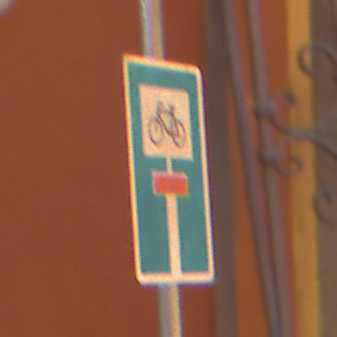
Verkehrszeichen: SackgasseRadverkehrDurchlaessig
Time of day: MorningAfternoon
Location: Outdoor (Urban)
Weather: Clear
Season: NotSpecified
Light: Natural